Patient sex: M
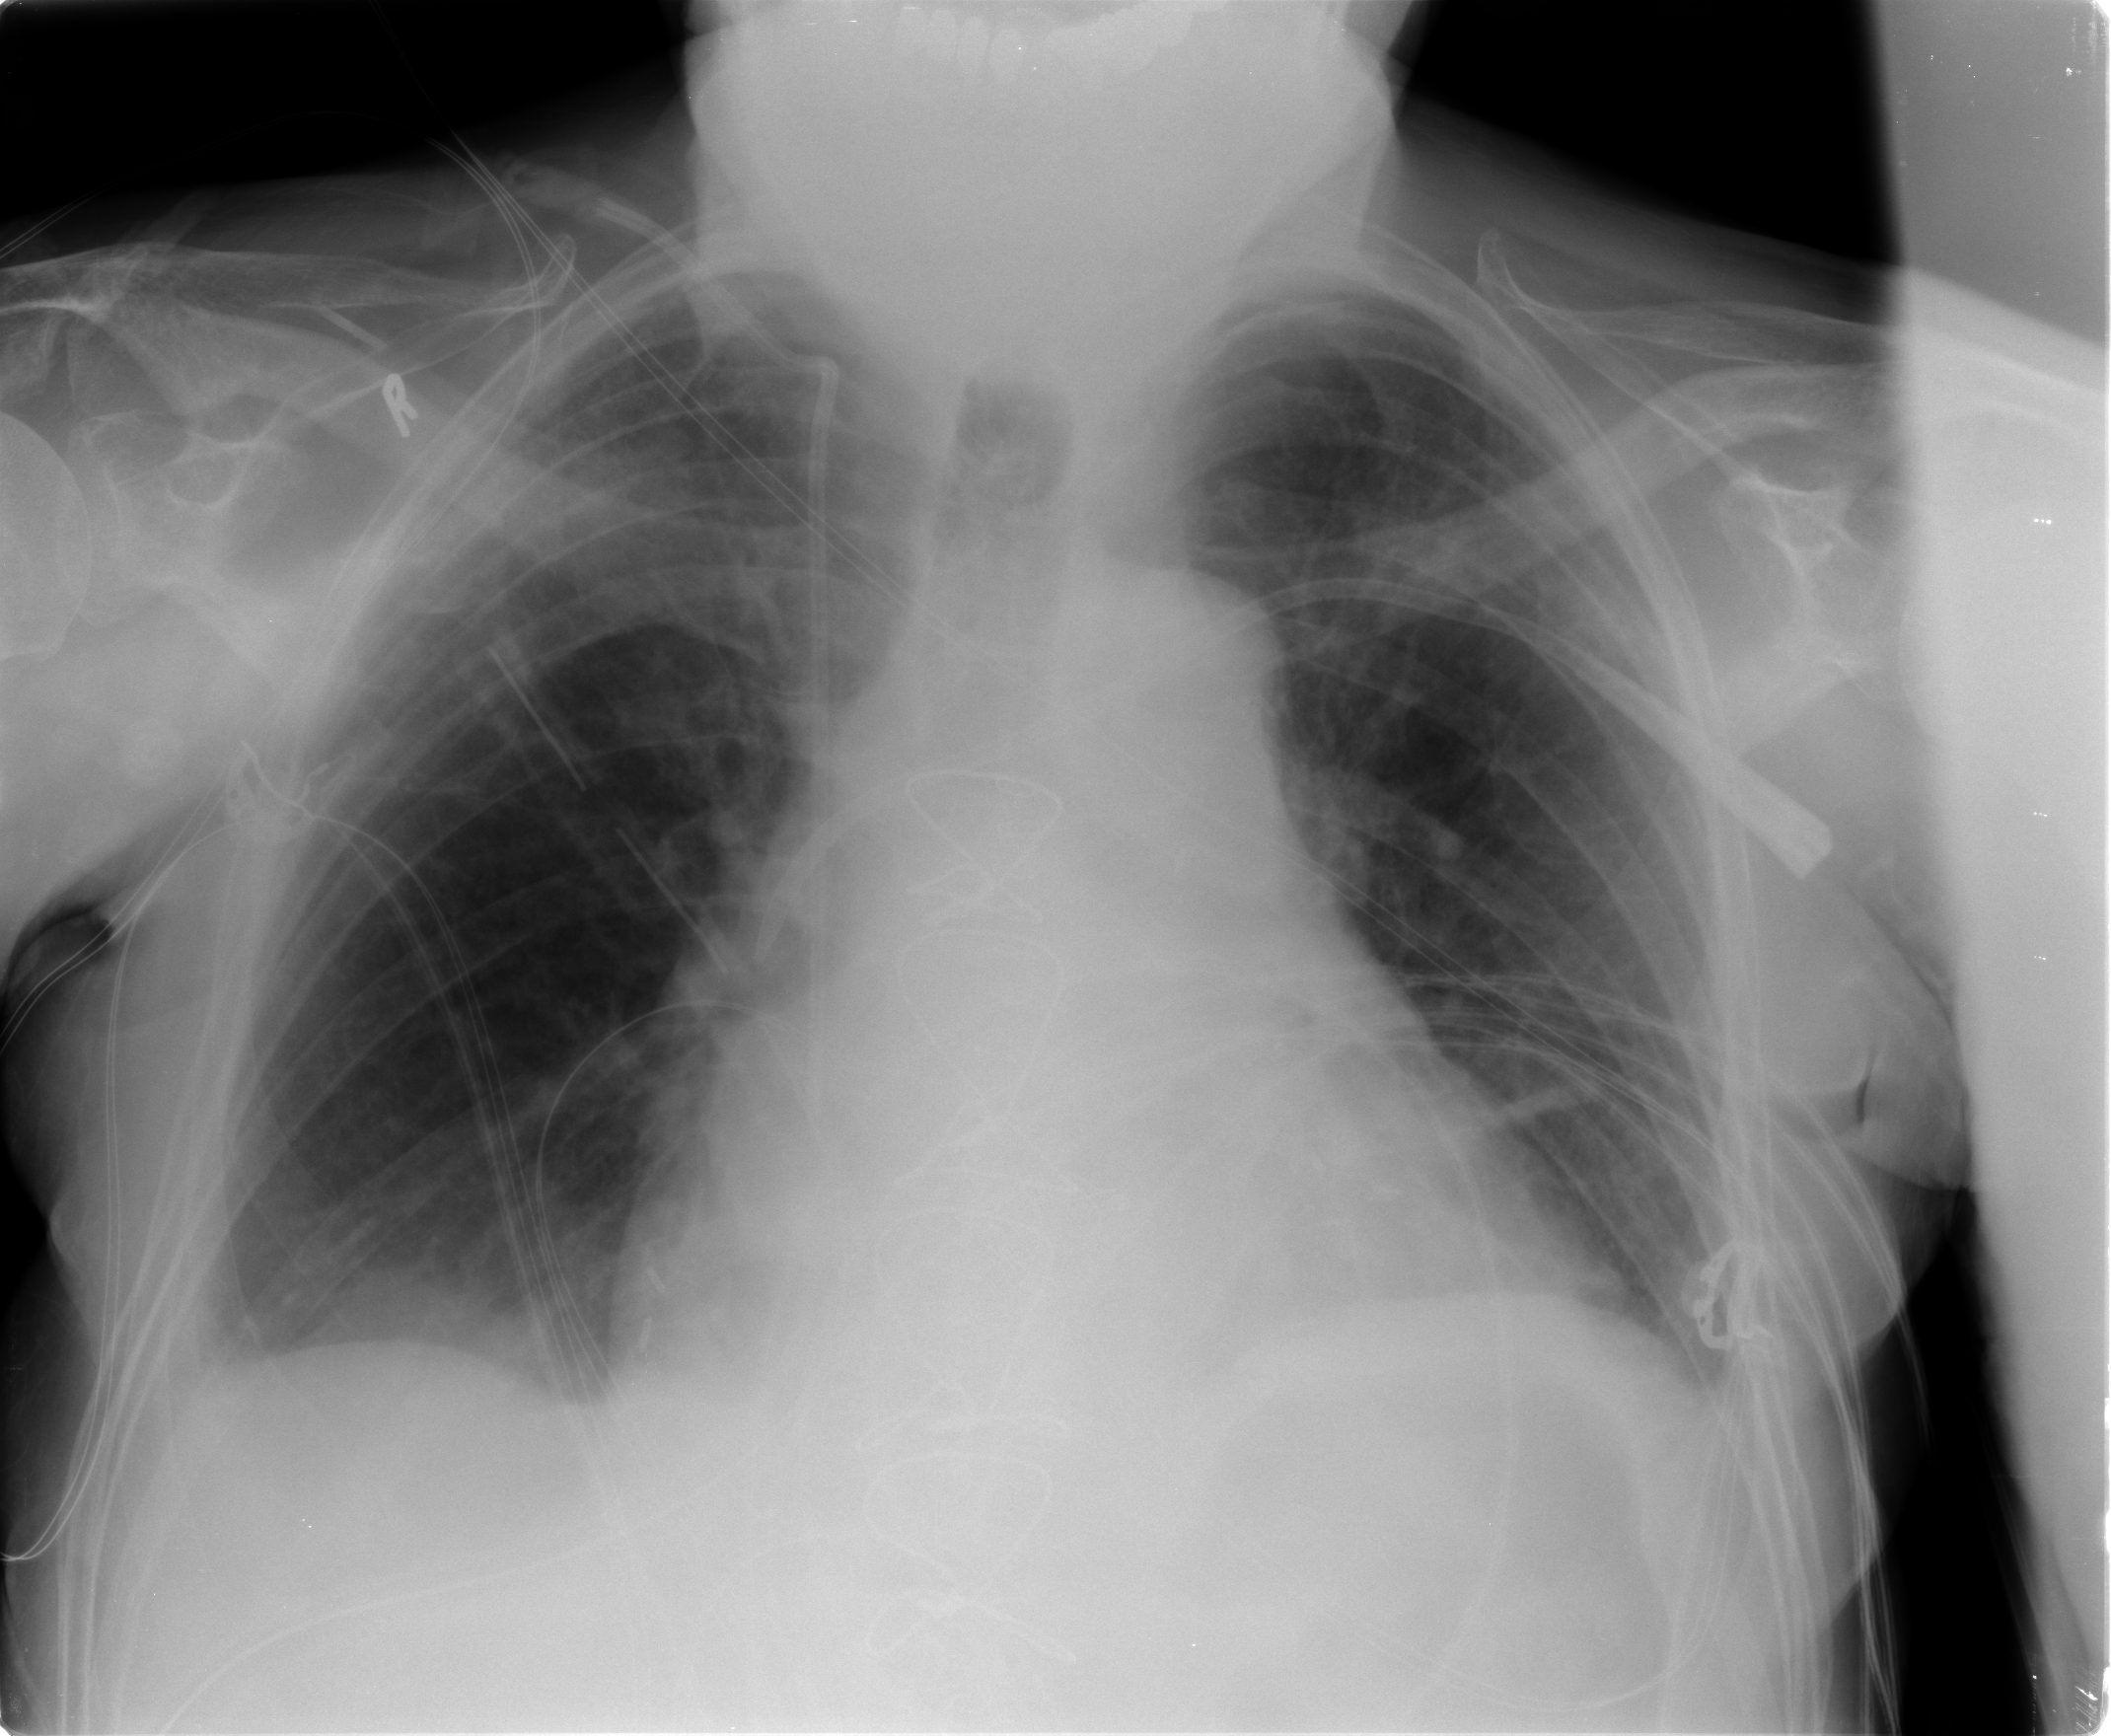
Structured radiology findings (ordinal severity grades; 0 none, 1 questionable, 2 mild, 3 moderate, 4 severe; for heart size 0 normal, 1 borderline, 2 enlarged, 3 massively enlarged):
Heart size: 2
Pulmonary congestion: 2
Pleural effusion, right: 2
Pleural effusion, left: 2
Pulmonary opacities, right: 0
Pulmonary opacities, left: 0
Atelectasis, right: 2
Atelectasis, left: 2